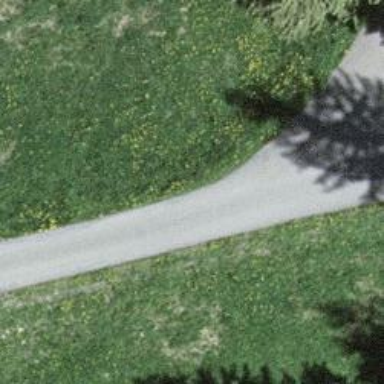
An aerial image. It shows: Unclassified road with asphalt surface. The track type is grade 1.